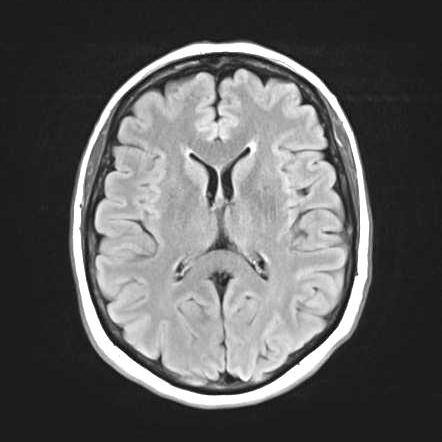
Label: notumor